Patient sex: F
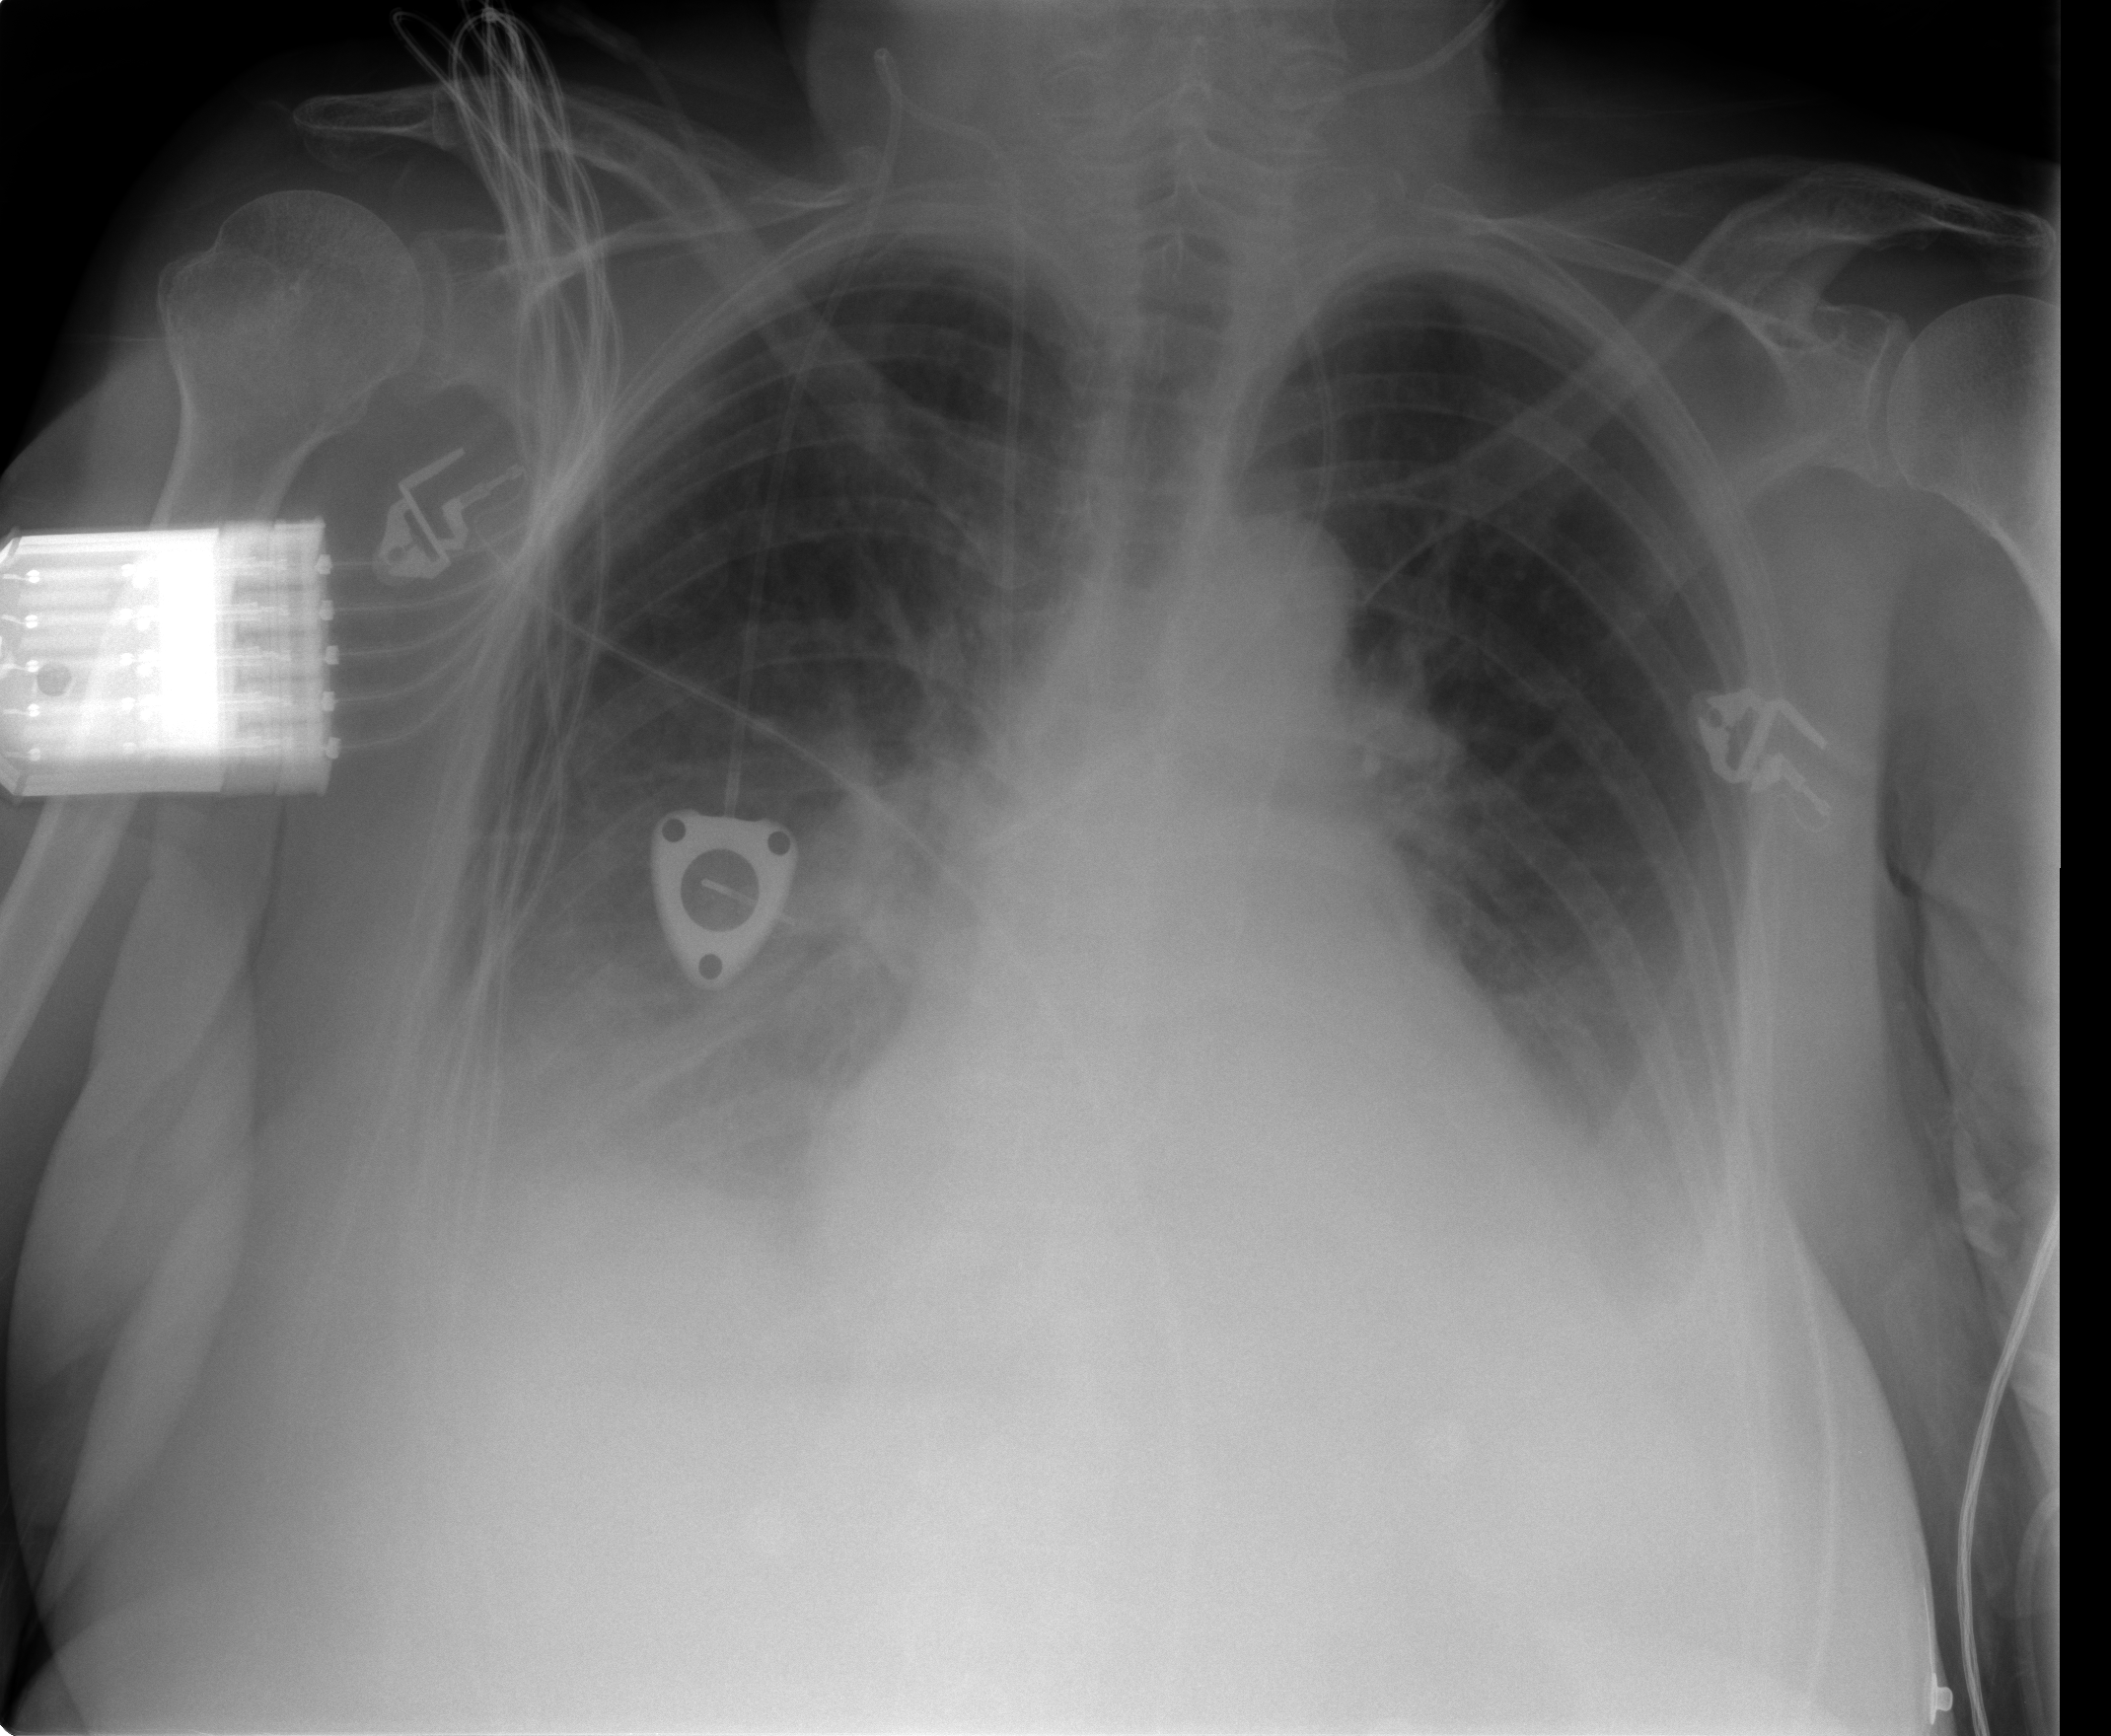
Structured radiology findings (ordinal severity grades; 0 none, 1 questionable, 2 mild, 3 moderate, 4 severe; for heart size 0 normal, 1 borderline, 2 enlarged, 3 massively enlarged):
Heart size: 2
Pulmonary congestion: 2
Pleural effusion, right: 3
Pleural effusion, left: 2
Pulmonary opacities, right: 2
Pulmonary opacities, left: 2
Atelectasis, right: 3
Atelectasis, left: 2